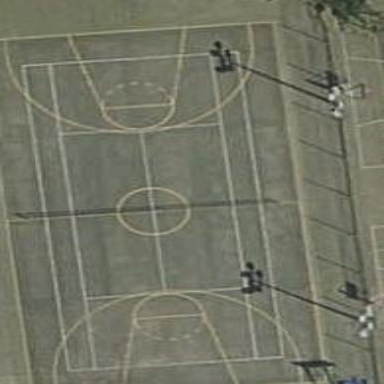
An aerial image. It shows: Tennis court on pitch.